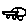
Label: car